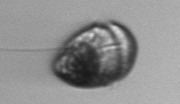
Label: Gyrodinium